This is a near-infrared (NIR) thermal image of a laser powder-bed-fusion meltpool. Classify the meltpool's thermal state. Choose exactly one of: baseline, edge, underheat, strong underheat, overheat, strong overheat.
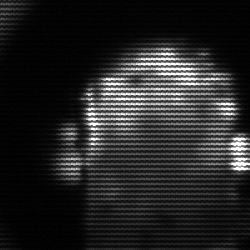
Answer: baseline